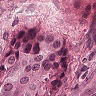
Metastatic tissue present: yes